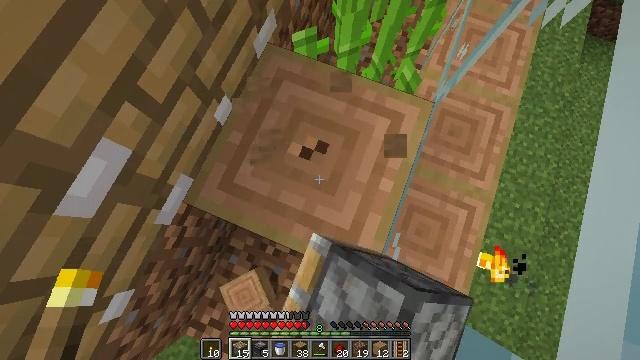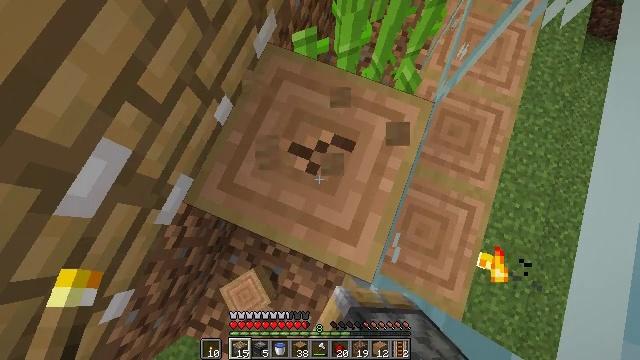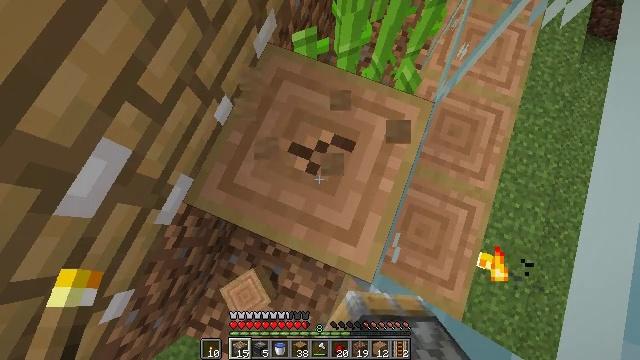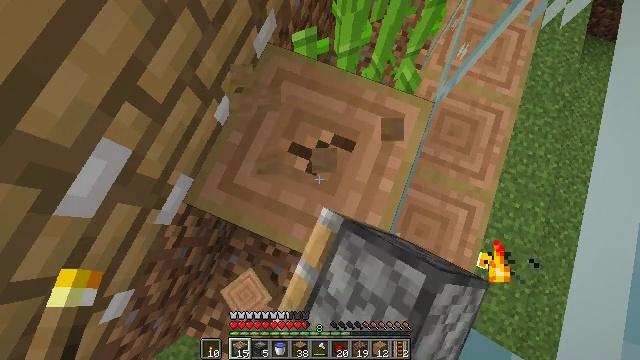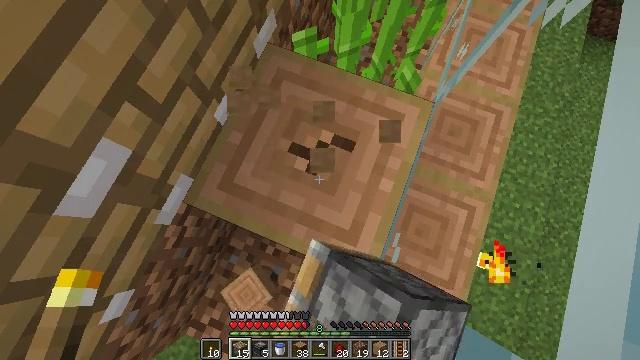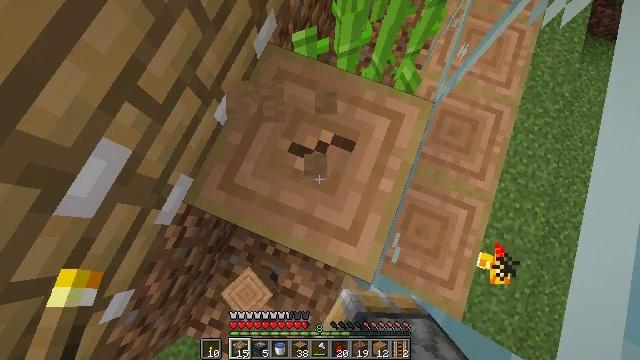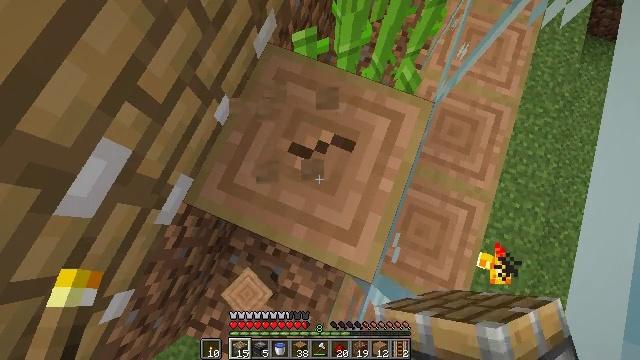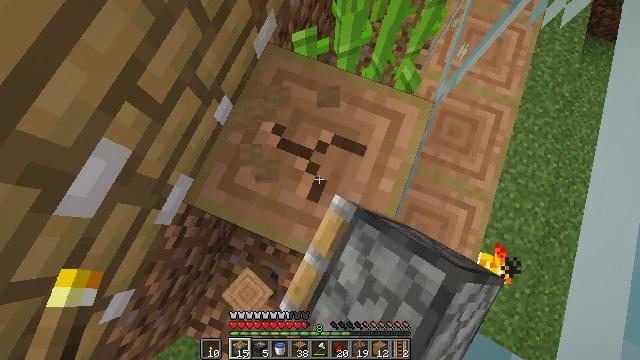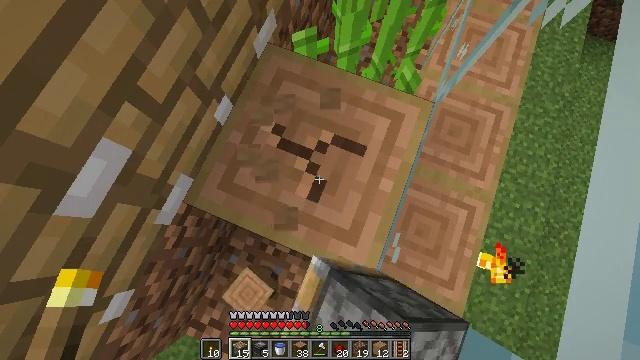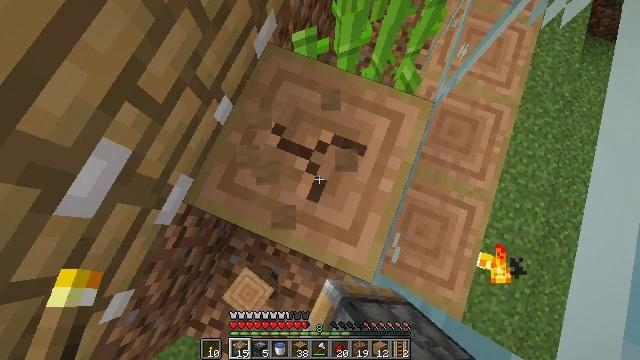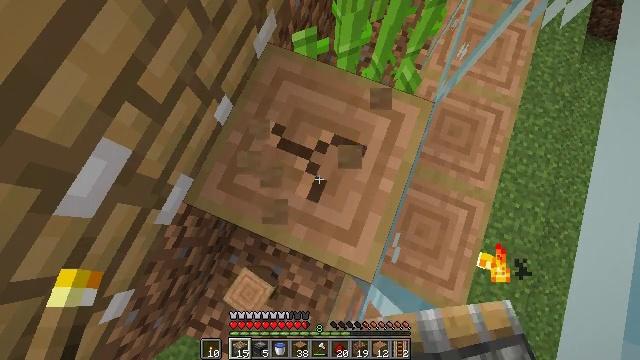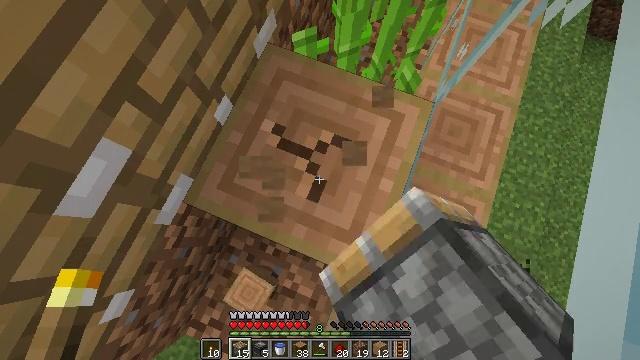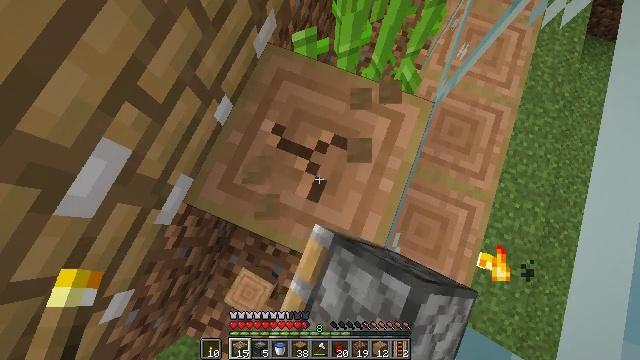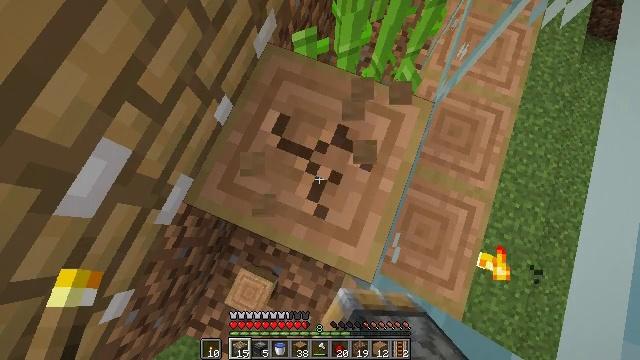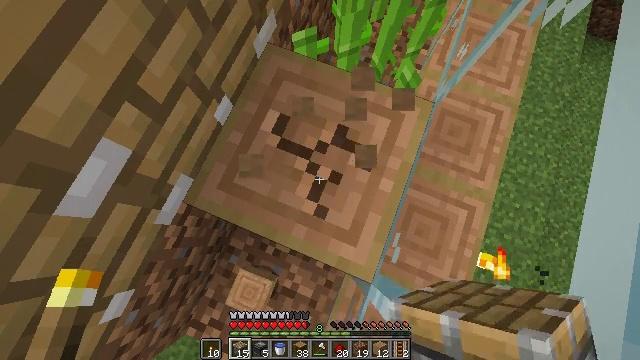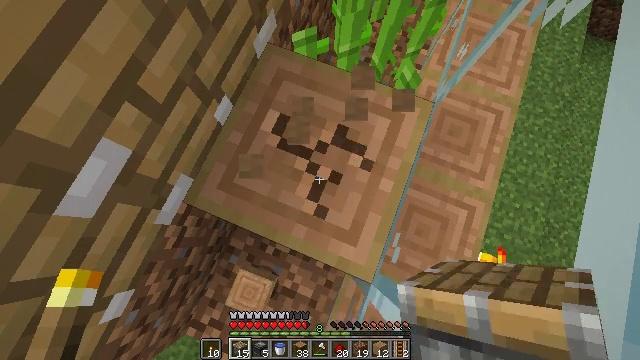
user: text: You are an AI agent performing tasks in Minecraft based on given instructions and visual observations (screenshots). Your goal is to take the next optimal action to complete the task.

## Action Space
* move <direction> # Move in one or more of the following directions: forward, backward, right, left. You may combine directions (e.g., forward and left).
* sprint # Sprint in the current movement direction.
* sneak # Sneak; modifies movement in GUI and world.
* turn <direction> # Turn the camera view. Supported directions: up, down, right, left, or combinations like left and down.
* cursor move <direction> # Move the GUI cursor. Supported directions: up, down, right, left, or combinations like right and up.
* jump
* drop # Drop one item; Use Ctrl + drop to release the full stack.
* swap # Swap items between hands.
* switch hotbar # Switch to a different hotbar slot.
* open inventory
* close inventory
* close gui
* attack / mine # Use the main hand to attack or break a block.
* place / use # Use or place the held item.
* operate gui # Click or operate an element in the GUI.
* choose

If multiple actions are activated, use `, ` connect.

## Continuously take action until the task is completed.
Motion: motion action
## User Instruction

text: Mine stripped jungle log.
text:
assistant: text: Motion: sneak, attack / mine
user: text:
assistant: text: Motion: sneak, attack / mine
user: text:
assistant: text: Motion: sneak, attack / mine
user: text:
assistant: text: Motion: sneak, attack / mine
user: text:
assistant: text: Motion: sneak, attack / mine
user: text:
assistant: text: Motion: sneak, attack / mine
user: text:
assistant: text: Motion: sneak, attack / mine
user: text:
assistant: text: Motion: sneak, attack / mine
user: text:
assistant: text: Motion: sneak, attack / mine
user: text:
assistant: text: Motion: sneak, attack / mine
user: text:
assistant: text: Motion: sneak, attack / mine
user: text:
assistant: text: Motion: sneak, attack / mine
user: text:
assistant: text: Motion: sneak, attack / mine
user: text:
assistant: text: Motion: sneak, attack / mine
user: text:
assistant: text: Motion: sneak, attack / mine
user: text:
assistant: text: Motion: sneak, attack / mine
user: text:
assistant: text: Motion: sneak, attack / mine
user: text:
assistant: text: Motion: sneak
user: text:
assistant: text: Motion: sneak
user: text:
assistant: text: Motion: sneak
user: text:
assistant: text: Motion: sneak
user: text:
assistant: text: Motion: sneak
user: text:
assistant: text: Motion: sneak
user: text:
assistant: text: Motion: sneak
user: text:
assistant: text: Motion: sneak
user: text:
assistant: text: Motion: sneak
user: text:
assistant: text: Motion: sneak
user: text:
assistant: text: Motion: sneak
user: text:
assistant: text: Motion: sneak
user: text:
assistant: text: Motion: sneak